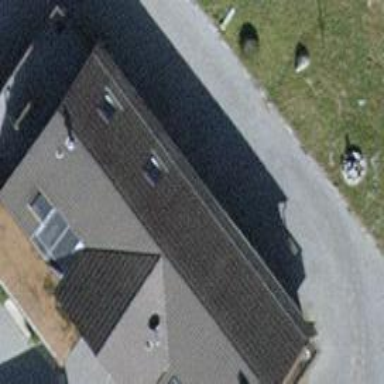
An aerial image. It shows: Detached building with tile roof.